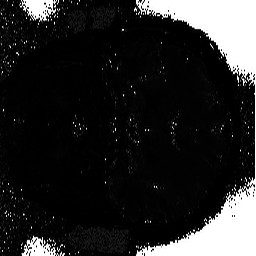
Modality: T2starmap
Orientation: coronal
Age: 40
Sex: male
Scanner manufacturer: siemens
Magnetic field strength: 3 T
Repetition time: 0.043 s
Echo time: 0.00184 s